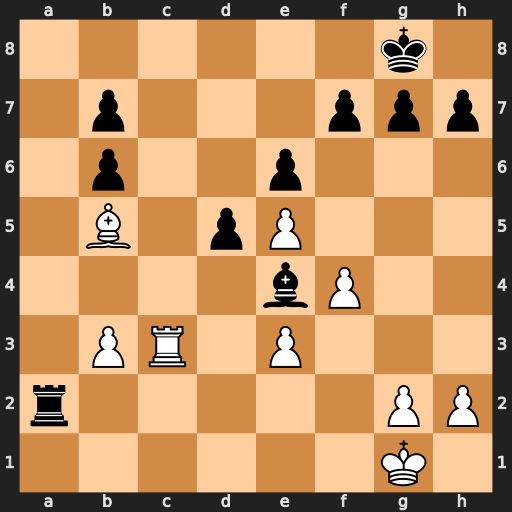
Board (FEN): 6k1/1p3ppp/1p2p3/1B1pP3/4bP2/1PR1P3/r5PP/6K1
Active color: w
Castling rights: -
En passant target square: -
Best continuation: Rc8#